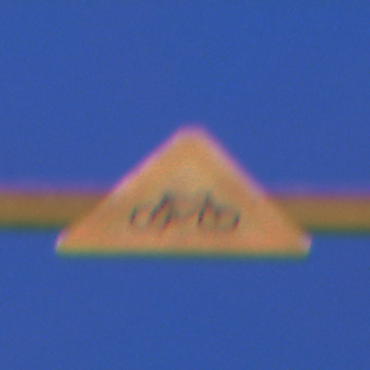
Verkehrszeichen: RadverkehrLinks
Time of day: Night
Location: Outdoor (Urban)
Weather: Clear
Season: NotSpecified
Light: Artificial